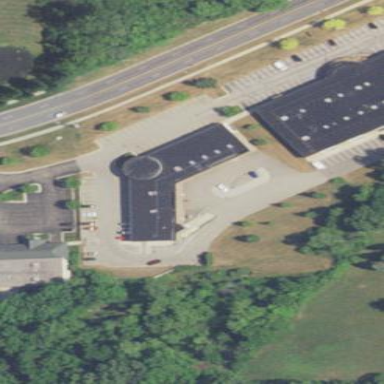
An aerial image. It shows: Commercial building.